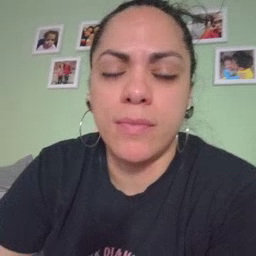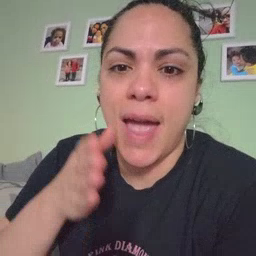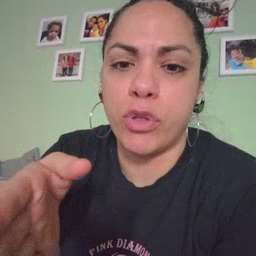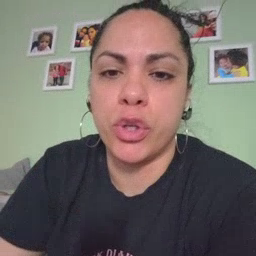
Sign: after